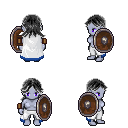
a pixel art fantasy rpg character, female body template, dark elf, purple skin, white trimmed cape, white pants, gray loose hair, leather bracers, shield, four views (front, back, left, right), 2x2 character sprite sheet, small pixel art, hard edges, no anti-aliasing